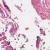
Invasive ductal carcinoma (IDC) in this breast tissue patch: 0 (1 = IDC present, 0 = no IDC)